Question: There is a lot of Explanation about big-0, But i'm really confused on this part.
Acoording to the definition of Big-O in this function
'''
f (n) <= c *g(n), for n >= n0
" f (n) is big-Oh of g(n)."
'''
But A description of a function in terms of big O notation usually only provides an upper bound on the growth rate of the function.
so for e.g here '34' is a upper bound for the set '{ 5, 10, 34 }'

So if in this graph how f(n) is O(g(n)) because if i get the upper bound of g(n) function it's value would be different than what is mentioned here for n>=n0 ..
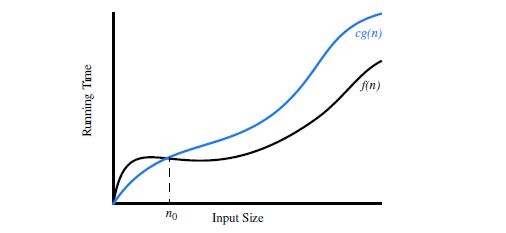
Answer: Beyond n0, f(n) will not grow faster than g(n). f(n)'s rate of growth as a function of n is at most g(n).
g(n)'s rate of growth is said to be an upper-bound of f(n)'s rate of growth of f(n) is Big-O of g(n).
The worst case rate of growth of f(n) will be at most g(n) since f(n) is Big-O of g(n).
This is all about knowing just how big f(n) can grow relative to another known function.
For example, if f(n) = n^2, and g(n) is n^3, then trivially f(n) is Big-O of g(n) since n^2 will never grow faster than n^3.
"c" is used for mathematical proofs - it's just a linear scaling variable. We can't just go around and claim something is Big-O of something else. If we choose n0 and c for a given g(n), and this equation holds
> f(n) <= c *g(n), for n >= n0
then we can show that truly f(n) is Big-O of g(n).
> f(n) = n^2;
g(n) = n^3;
We can choose n0 = 1, and c = 1 such that
> f(n) <= 1 *g(n), for n >= 1
which becomes
> n^2 <= 1 *n^3, for n >= 1
which always holds, thus f(n) is proven to be Big-O of g(n).
Proofs can get more complicated, for instance <URL>, but this is the gist of it.